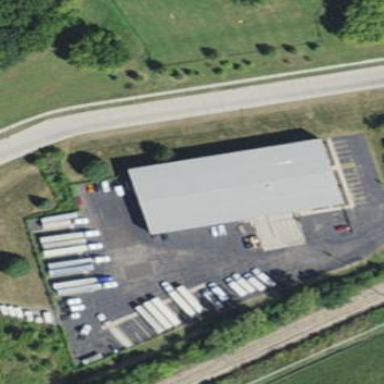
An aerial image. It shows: Commercial building used for storage.